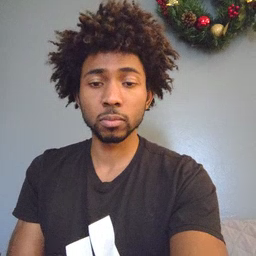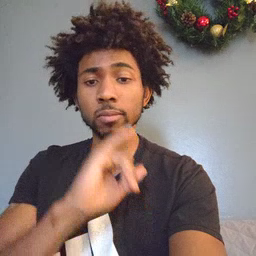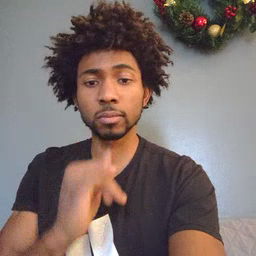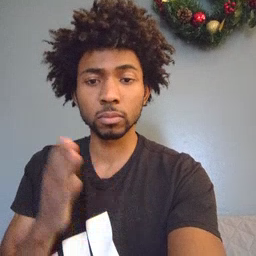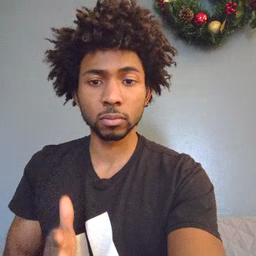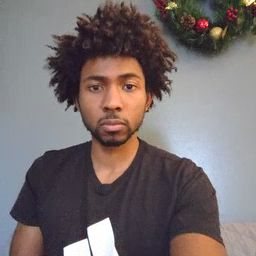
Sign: drawer